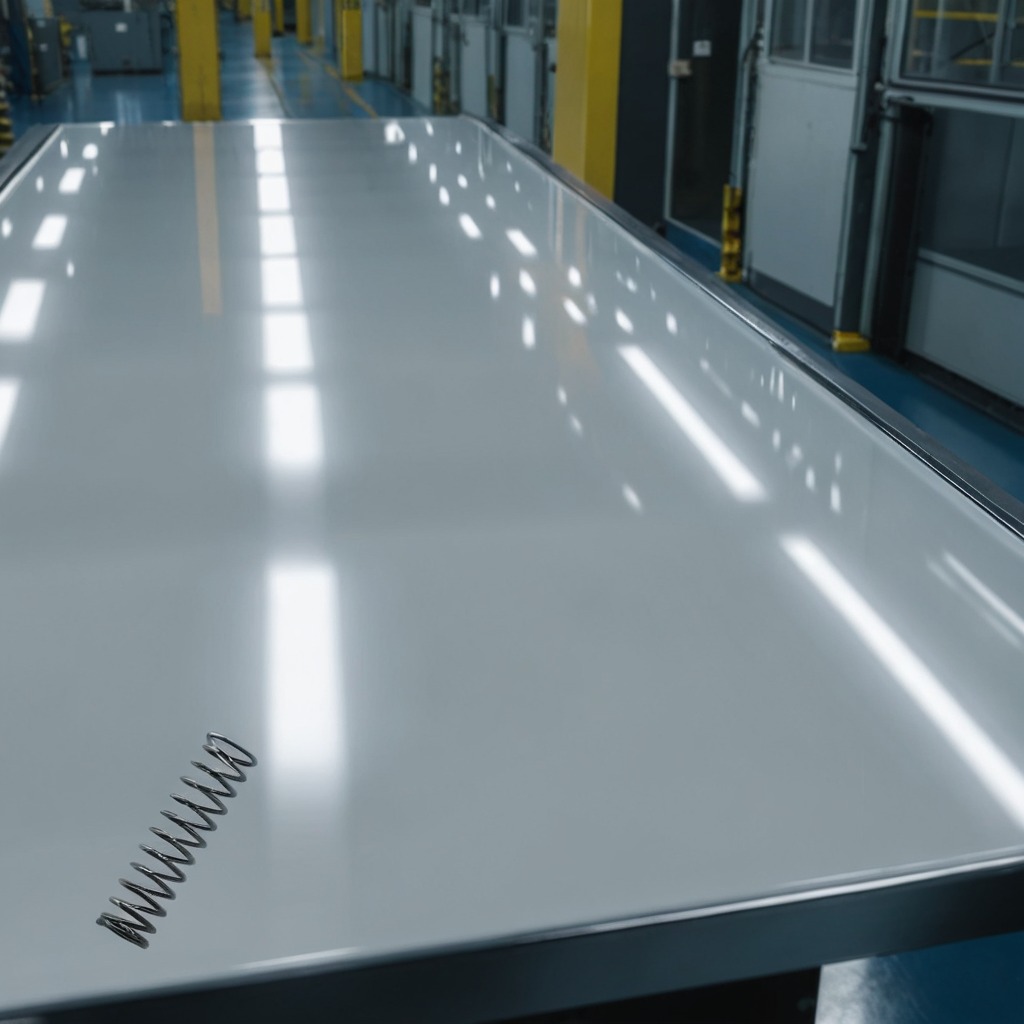
A coiled metal spring is lying on a high-gloss table in a ship maintenance bay industrial lighting.